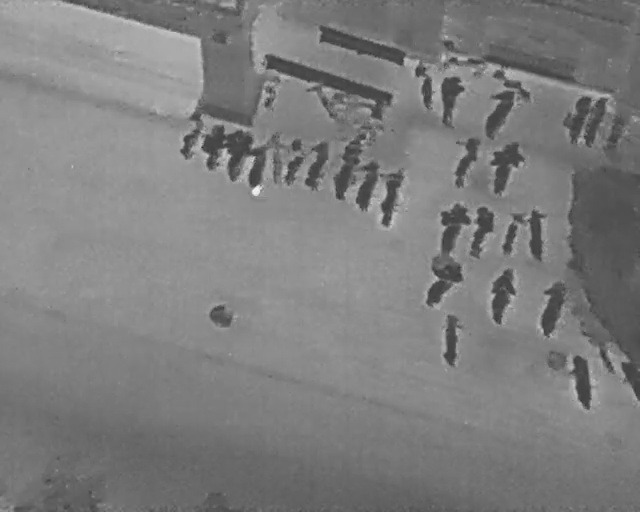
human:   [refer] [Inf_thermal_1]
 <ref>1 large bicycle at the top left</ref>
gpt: <box>[[26, 24, 33, 28, 22]]</box>

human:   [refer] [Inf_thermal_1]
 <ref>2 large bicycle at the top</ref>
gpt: <box>[[29, 26, 36, 30, 14], [62, 15, 70, 18, 176]]</box>

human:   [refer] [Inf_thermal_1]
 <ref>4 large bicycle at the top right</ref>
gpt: <box>[[66, 16, 74, 21, 12], [73, 18, 82, 24, 28], [85, 20, 94, 25, 18], [88, 21, 97, 25, 18]]</box>

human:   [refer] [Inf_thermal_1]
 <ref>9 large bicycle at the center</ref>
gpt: <box>[[32, 27, 41, 32, 14], [35, 29, 44, 34, 14], [38, 28, 47, 32, 179], [42, 29, 49, 33, 15], [45, 30, 53, 33, 15], [49, 31, 59, 34, 15], [52, 34, 61, 38, 15], [55, 35, 65, 40, 15], [64, 51, 73, 58, 33]]</box>

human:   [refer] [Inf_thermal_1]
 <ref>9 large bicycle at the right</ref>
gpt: <box>[[67, 28, 76, 33, 17], [74, 29, 83, 36, 18], [66, 41, 75, 47, 18], [70, 42, 79, 47, 18], [76, 43, 83, 47, 18], [79, 43, 88, 47, 177], [73, 54, 83, 60, 15], [81, 57, 90, 62, 15], [66, 64, 75, 68, 2]]</box>

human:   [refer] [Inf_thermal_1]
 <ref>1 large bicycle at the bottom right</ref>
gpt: <box>[[86, 72, 95, 76, 173]]</box>